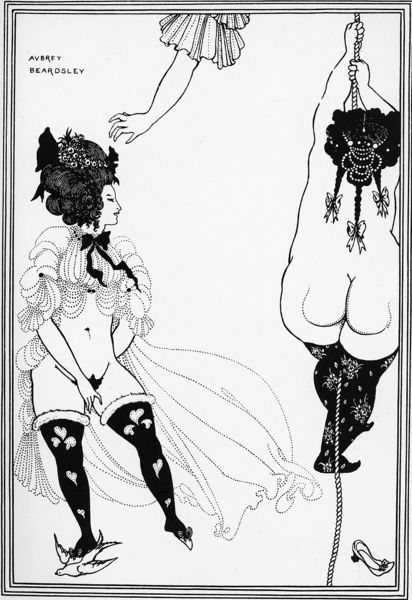
Titel: Lysistrata von Aristophanes, Zwei athenische Frauen in Bedrängnis
Künstler: Aubrey Beardsley
Institution: London, Victoria and Albert Museum
Schlagwörter: akt, hand, körper, nackt, umhang, vogel, frauen, menschen, blume, blumen, finger, frisur, kleid, rücken, schmuck, schwarz, szene, weiss, zeichnung, dame, muster, arm, taube, haare, kontrast, gesäß, hintern, schrift, papier, grafik, werbung, rand, jugendstil, rüschen, scham, punkte, dirne, strümpfe, seil, druck, schnitt, schwarz-weiß, plakat, schuh, herzen, beardsley, leichtigkeit, klettern, englisch, strümofe, teile, hure, aubrey, beardslev